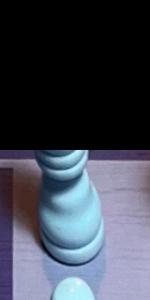
Label: Bishop_White